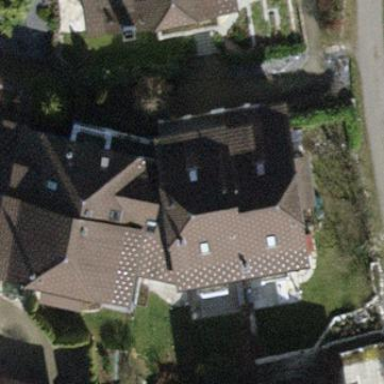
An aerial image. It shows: Simple house.